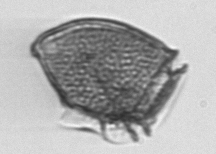
Label: Dinophysis_norvegica